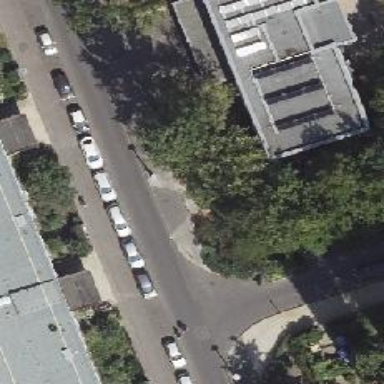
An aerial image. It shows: Residential road with parallel parking on the right. There are sidewalks on both sides with asphalt surfaces.